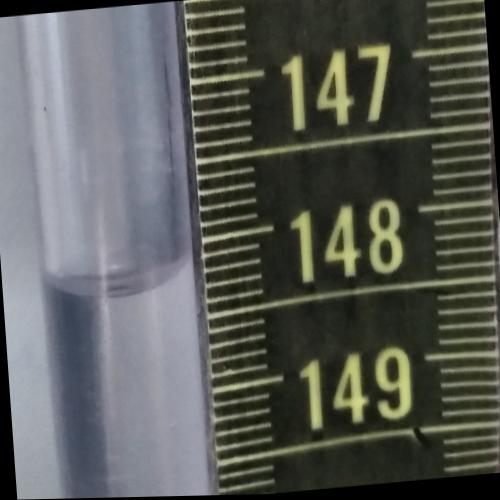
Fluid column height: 148.2 cm